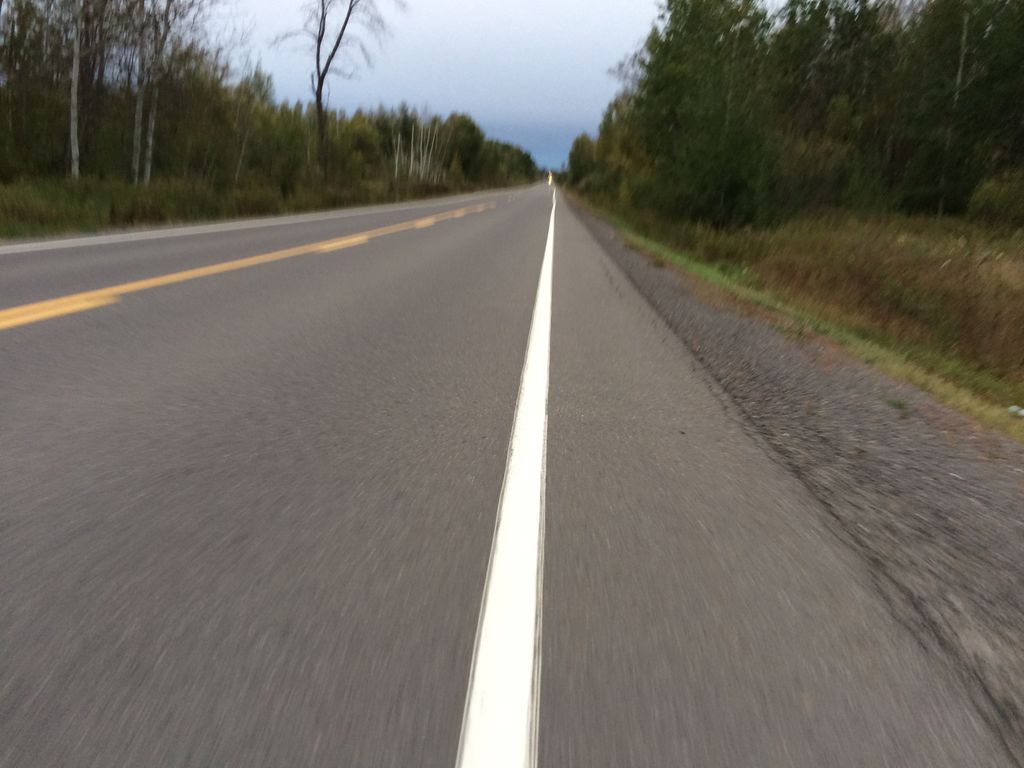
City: ottawa-gatineau